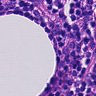
Metastatic tissue present: no